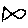
Label: fish